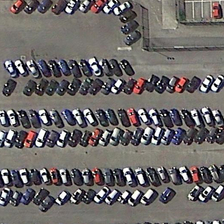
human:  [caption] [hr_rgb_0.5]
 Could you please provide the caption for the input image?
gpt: many cars in different colors are parked in a parking lot .

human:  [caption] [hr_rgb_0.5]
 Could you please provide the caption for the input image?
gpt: many cars in different colors are parked in a parking lot .

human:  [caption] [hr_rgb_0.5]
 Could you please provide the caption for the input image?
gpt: many cars in different colors are parked in a parking lot .

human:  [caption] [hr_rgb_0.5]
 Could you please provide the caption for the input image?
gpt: many cars in different colors are parked in a parking lot .

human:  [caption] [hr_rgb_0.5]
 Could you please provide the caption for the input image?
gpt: many cars in different colors are parked in a parking lot .